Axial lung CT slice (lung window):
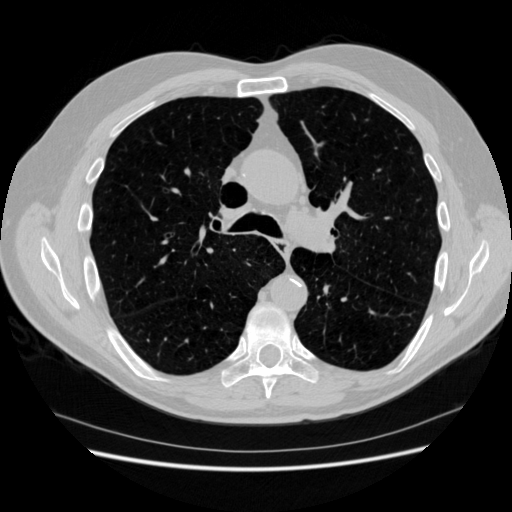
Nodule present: no